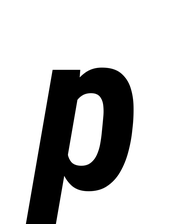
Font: Roboto-Italic_Condensed_Bold_Italic